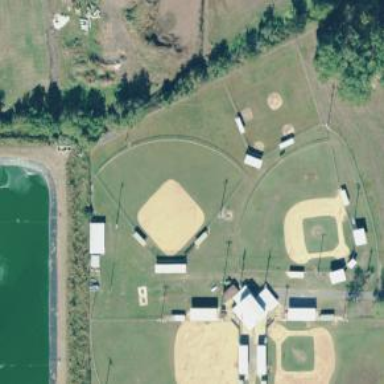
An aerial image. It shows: Baseball pitch for leisure land.